Interaction volume radius: 10 \u00c5
Interaction volume height: 20 \u00c5
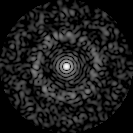
Disorder parameter: 0.8466